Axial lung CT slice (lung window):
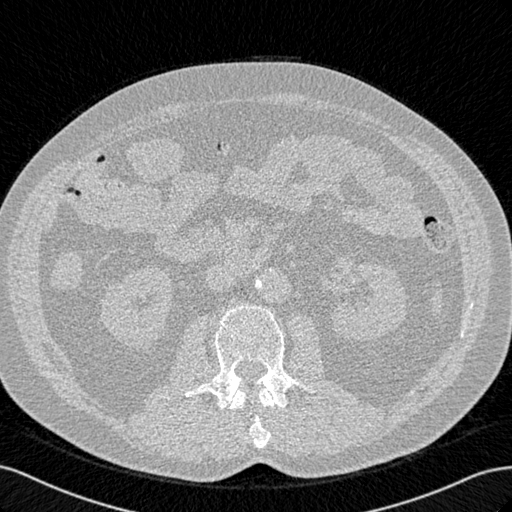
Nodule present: no